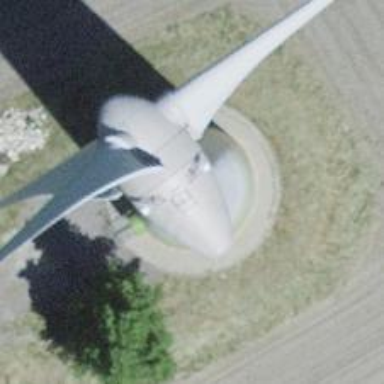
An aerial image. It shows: Wind power generator.